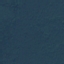
Label: Forest